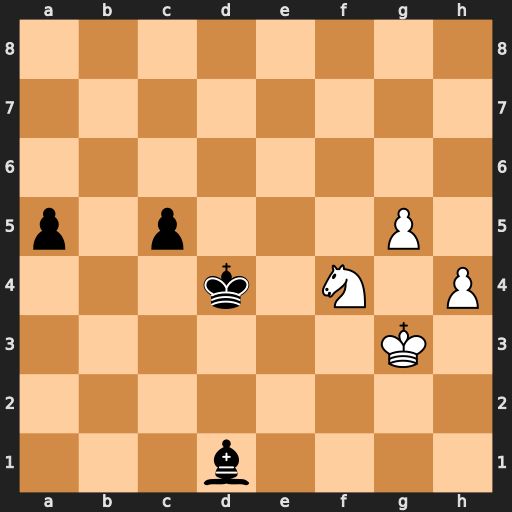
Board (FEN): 8/8/8/p1p3P1/3k1N1P/6K1/8/3b4
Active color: w
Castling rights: -
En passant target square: -
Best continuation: h5 Ke5 h6 Bc2 Kg4 Bf5+ Kh5 Kxf4 g6